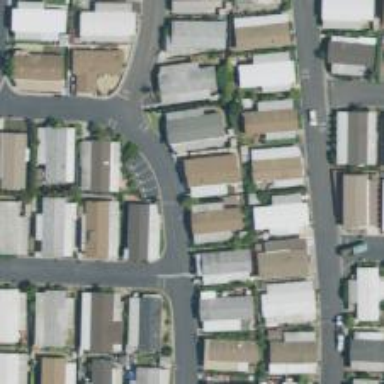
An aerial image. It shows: Living street.